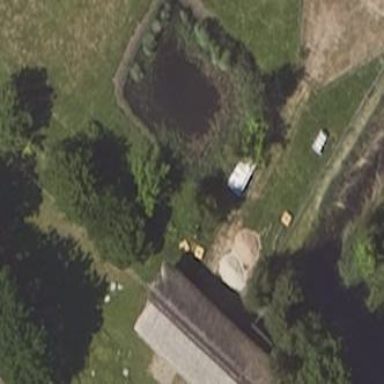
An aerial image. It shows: Pond surrounded by natural water.